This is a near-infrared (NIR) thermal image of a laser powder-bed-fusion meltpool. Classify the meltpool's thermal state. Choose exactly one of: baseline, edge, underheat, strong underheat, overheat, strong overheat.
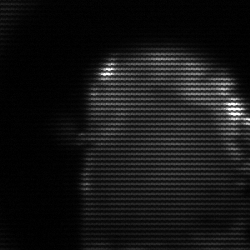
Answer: baseline